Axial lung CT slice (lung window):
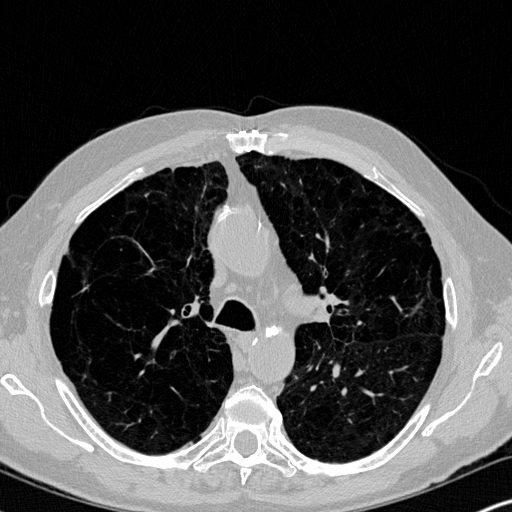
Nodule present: no